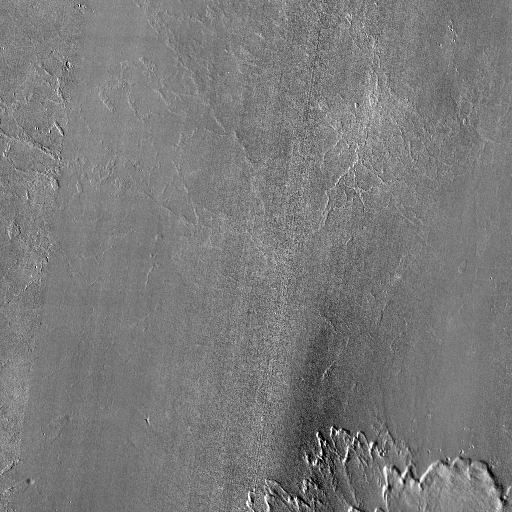
Crater classes present: Background, Other